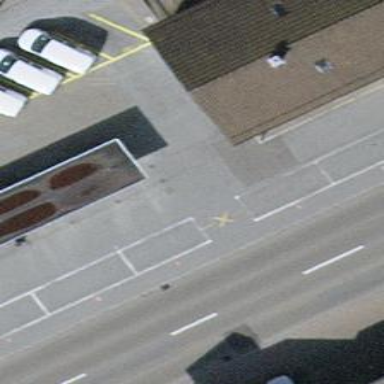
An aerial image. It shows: Concrete footway.